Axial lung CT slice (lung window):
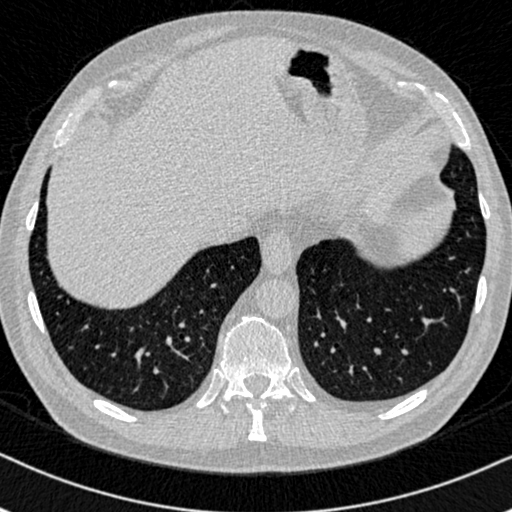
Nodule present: no